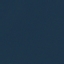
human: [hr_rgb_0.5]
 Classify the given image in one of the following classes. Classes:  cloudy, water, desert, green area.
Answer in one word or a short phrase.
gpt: water